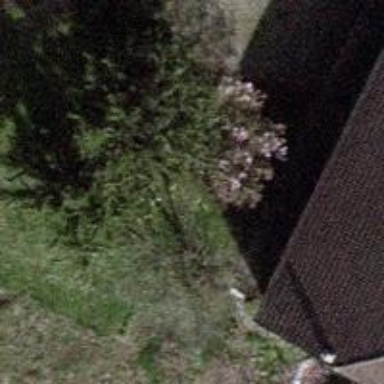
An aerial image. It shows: Evergreen needle-leaved tree.